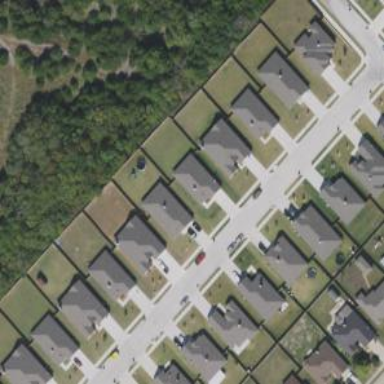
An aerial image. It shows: Residential area with individual plots.